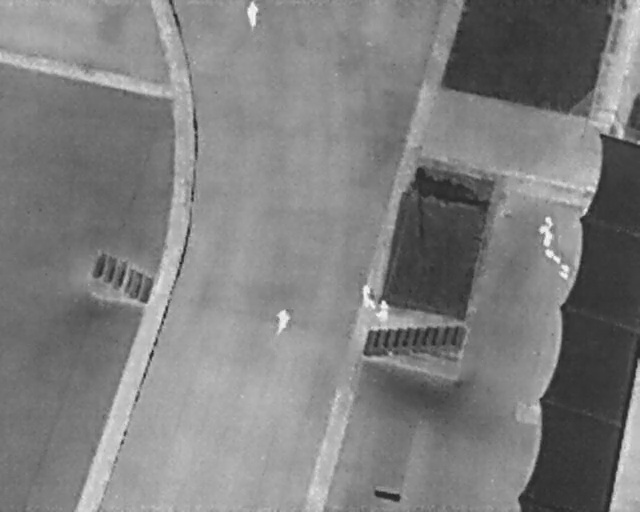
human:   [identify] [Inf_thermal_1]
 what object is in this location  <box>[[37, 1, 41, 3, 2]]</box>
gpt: <ref>1 large person at the top</ref>

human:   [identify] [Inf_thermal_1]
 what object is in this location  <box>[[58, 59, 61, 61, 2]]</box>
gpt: <ref>1 medium person at the center</ref>